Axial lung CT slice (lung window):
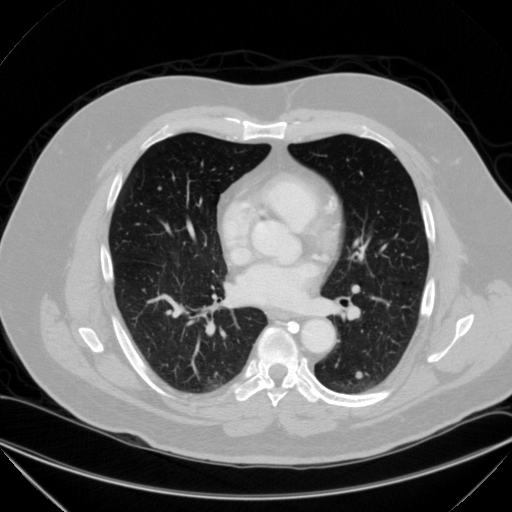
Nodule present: yes
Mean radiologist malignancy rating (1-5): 3.25